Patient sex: M
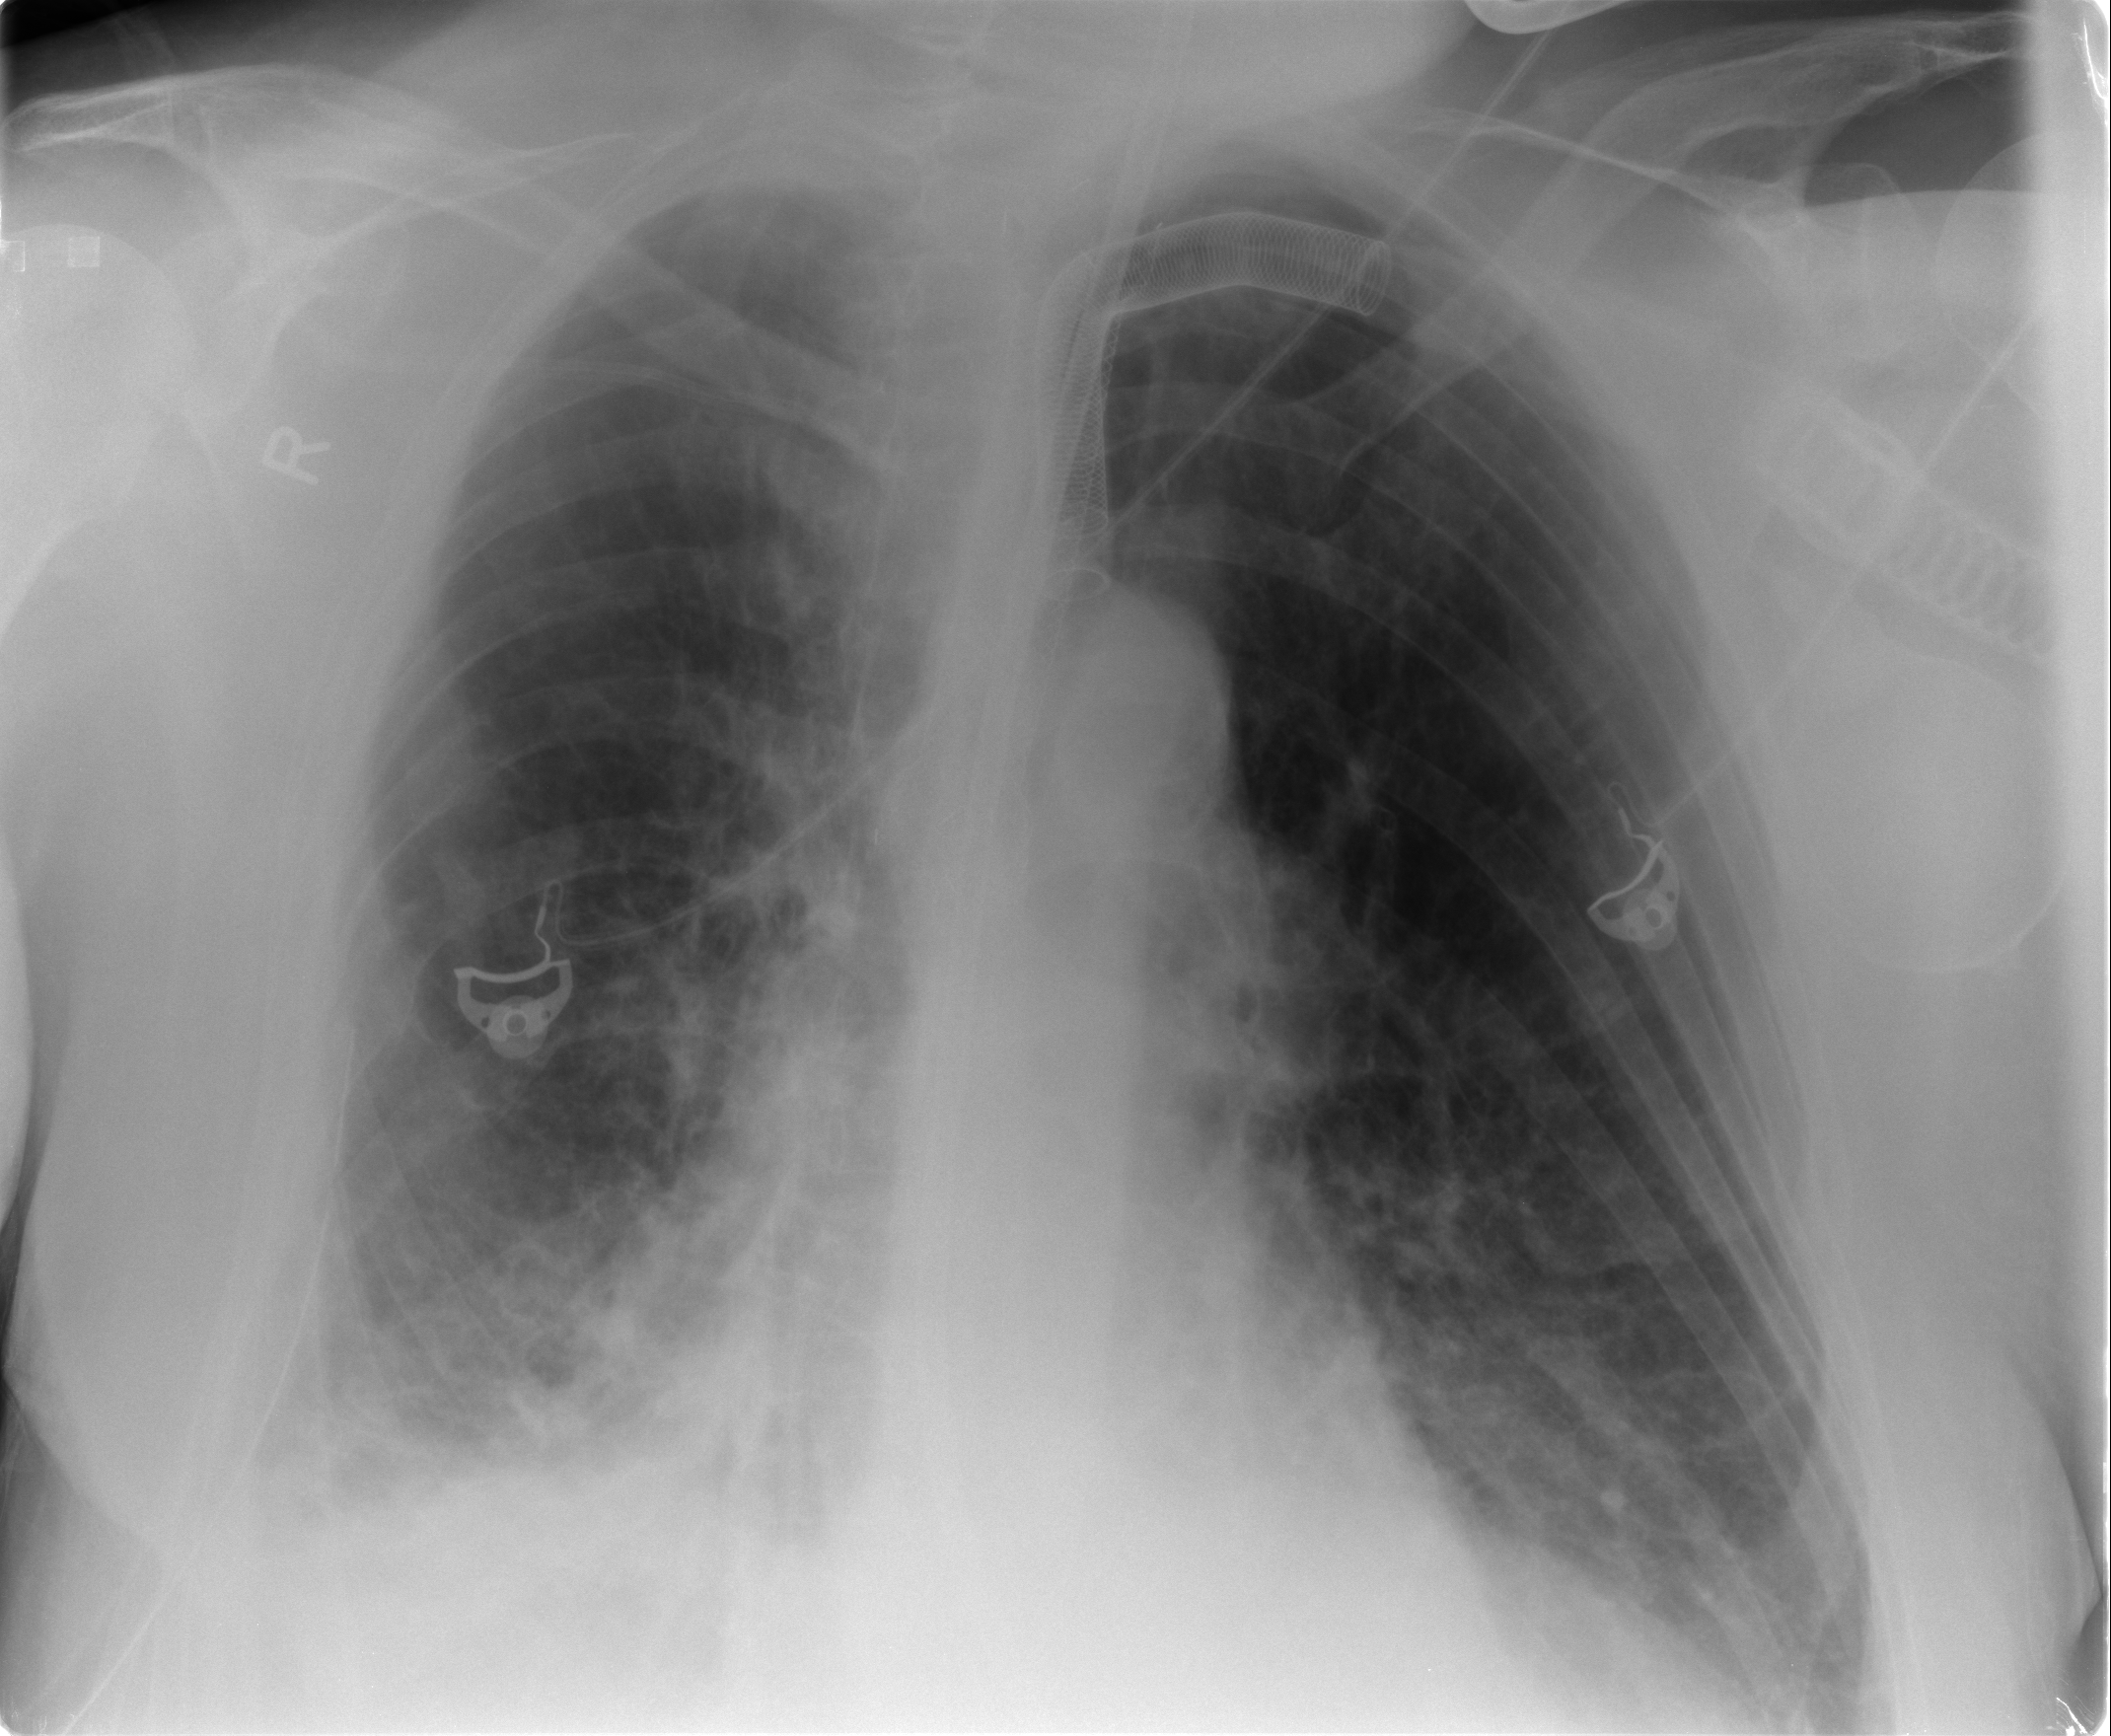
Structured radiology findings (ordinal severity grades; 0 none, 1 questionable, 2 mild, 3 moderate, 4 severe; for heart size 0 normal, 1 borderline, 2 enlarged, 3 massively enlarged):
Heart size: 0
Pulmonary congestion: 1
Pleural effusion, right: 2
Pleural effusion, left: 2
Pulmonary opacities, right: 2
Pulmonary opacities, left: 2
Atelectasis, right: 2
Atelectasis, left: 2